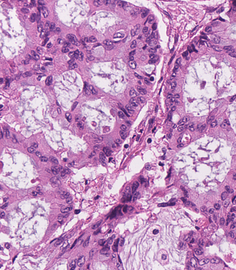
Tumor epithelial tissue: yes
Tumor-associated stroma tissue: yes
Normal tissue: no